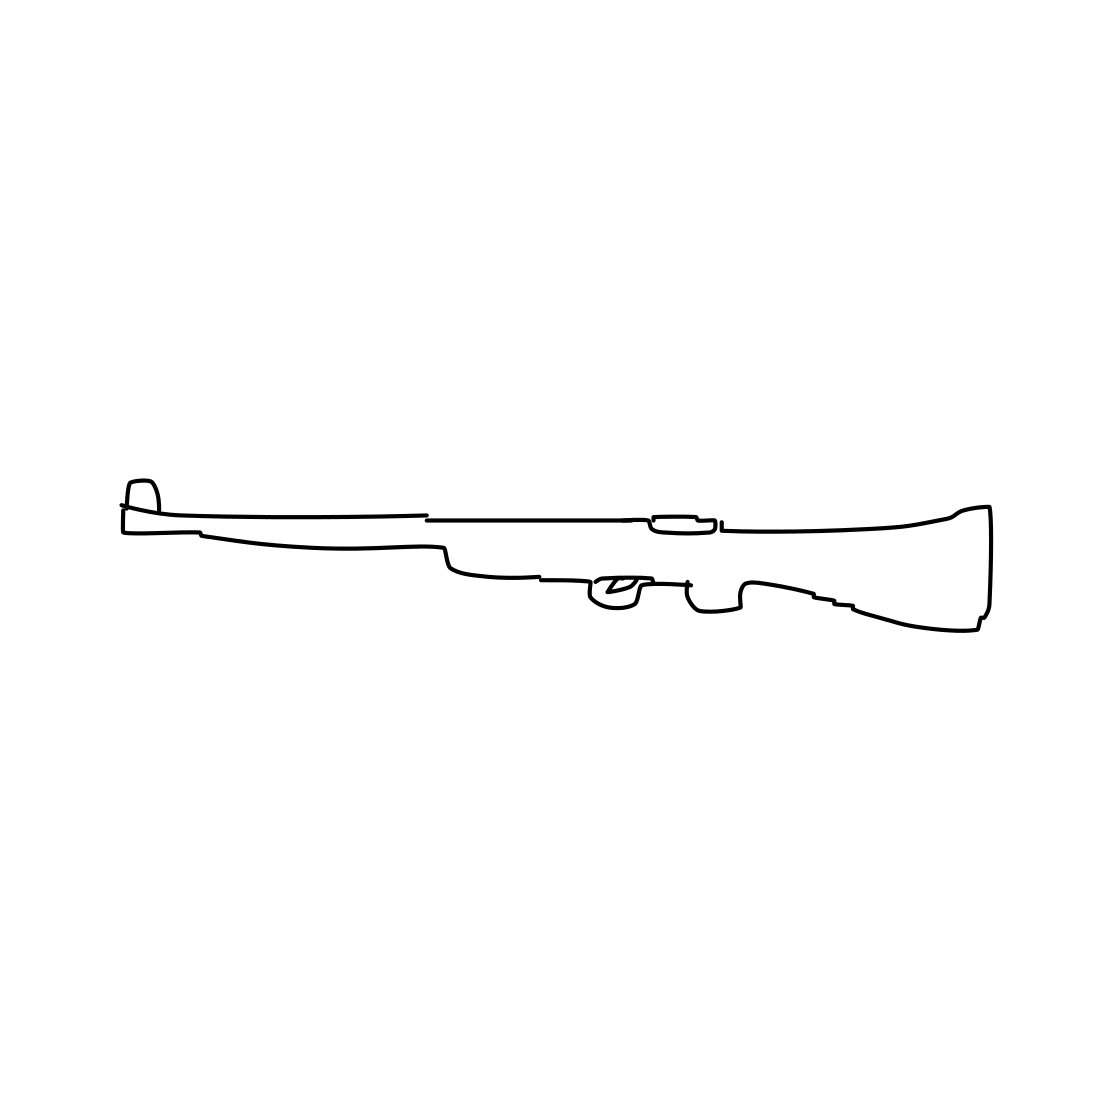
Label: rifle